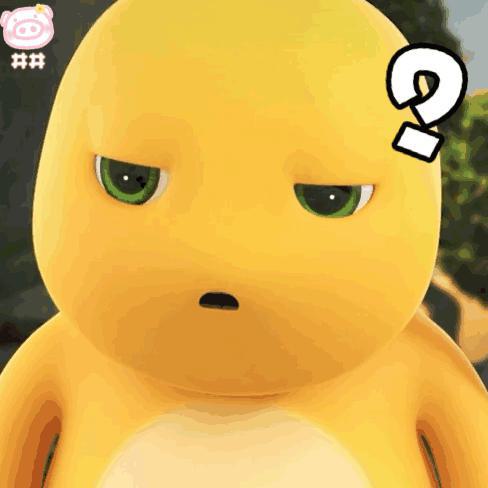
Label: nailong